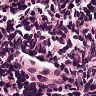
Metastatic tissue present: no